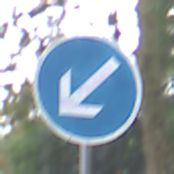
Verkehrszeichen: VorgeschriebeneVorbeifahrtLinks
Umgebung: Outdoor, Urban
Tageszeit: MorningAfternoon
Wetter: Overcast
Licht: Natural
Jahreszeit: NotSpecified
Kontrast: LowContrast